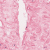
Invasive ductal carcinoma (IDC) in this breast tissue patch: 0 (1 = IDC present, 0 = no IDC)